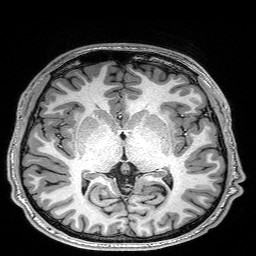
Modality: T1w
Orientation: coronal